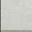
Piece: xx